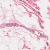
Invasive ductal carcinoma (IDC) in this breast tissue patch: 0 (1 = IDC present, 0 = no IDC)